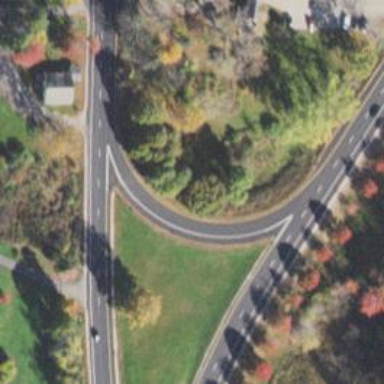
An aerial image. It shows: Primary highway with asphalt surface featuring circular junction.